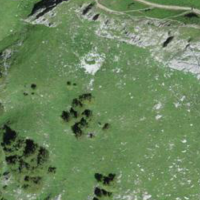
EUNIS habitat code: 23
Species observed at this site:
Alchemilla alpina
Juniperus communis
Pyrrhocorax graculus